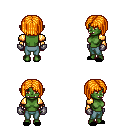
a pixel art fantasy rpg character, female body template, orc, green skin, gold arm armor, teal pants, light blonde pageboy hairstyle, metal gloves, black slippers, four views (front, back, left, right), 2x2 character sprite sheet, small pixel art, hard edges, no anti-aliasing